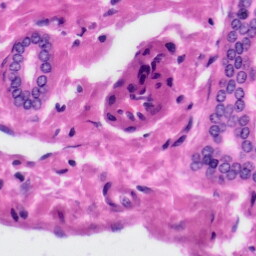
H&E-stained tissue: Liver